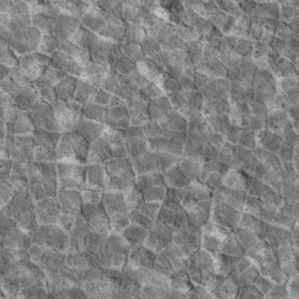
Label: non_frost